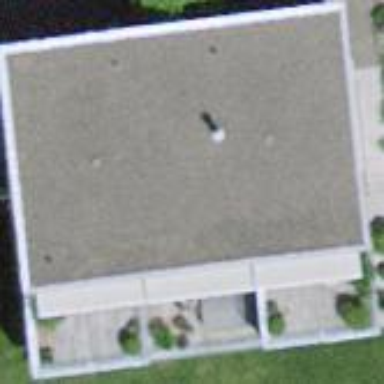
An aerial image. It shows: Building.